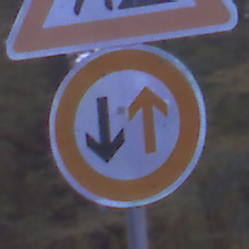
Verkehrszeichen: VorrangDesGegenverkehrs
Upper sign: Arbeitsstelle
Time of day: Night
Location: Outdoor (Suburban)
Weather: PartlyCloudy
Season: NotSpecified
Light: Artificial